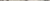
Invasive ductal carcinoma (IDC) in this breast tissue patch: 0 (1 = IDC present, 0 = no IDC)